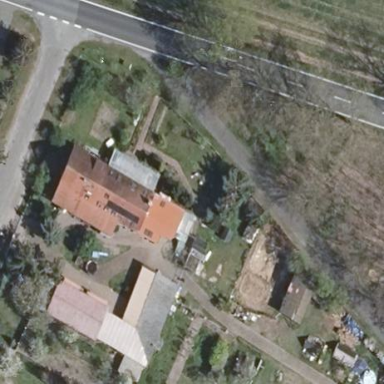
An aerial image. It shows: House with flat grey roof.